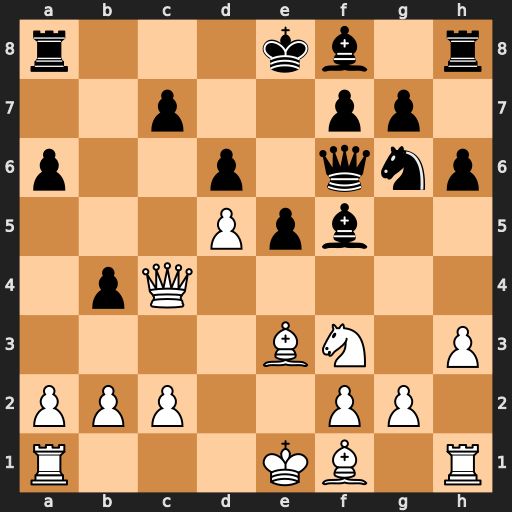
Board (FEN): r3kb1r/2p2pp1/p2p1qnp/3Ppb2/1pQ5/4BN1P/PPP2PP1/R3KB1R
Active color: w
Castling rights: KQkq
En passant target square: -
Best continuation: Qc6+ Bd7 Qxa8+